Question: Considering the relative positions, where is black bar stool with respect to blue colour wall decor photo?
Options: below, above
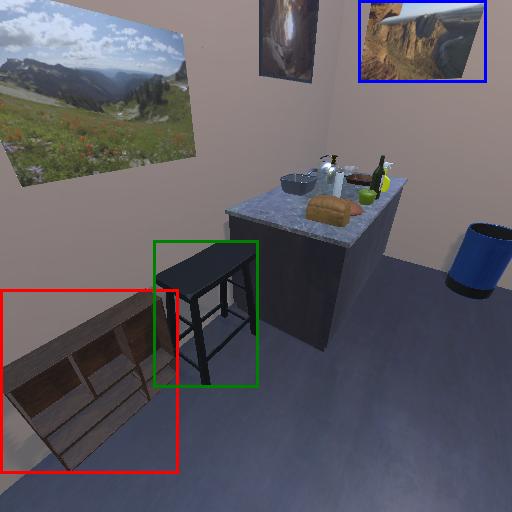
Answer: below